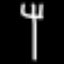
Label: fork